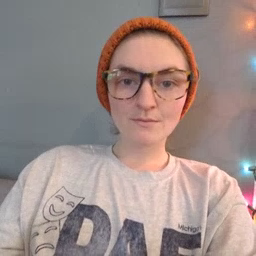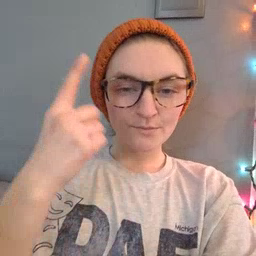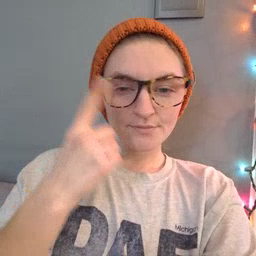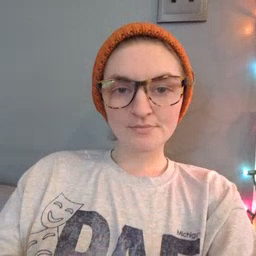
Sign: think